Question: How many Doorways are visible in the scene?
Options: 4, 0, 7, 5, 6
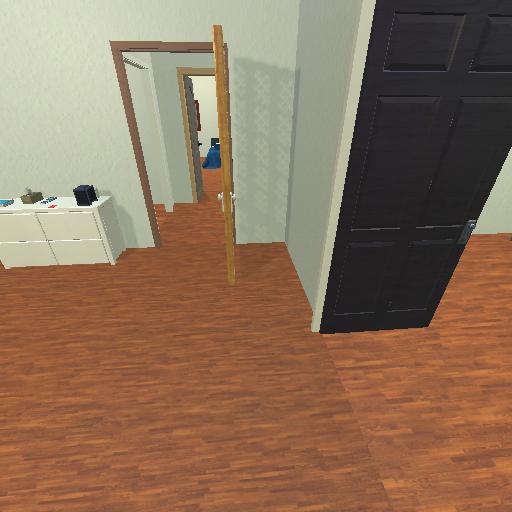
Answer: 4